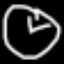
Label: clock